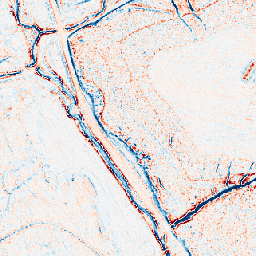
Category: edge_preserving
Decomposition family: anisotropic_diffusion
Decomposition parameters: iterations: 20
kappa: 10
gamma: 0.05
Upsampling method: area
Upsampling parameters: scale: 8
Upsampling scale: 8